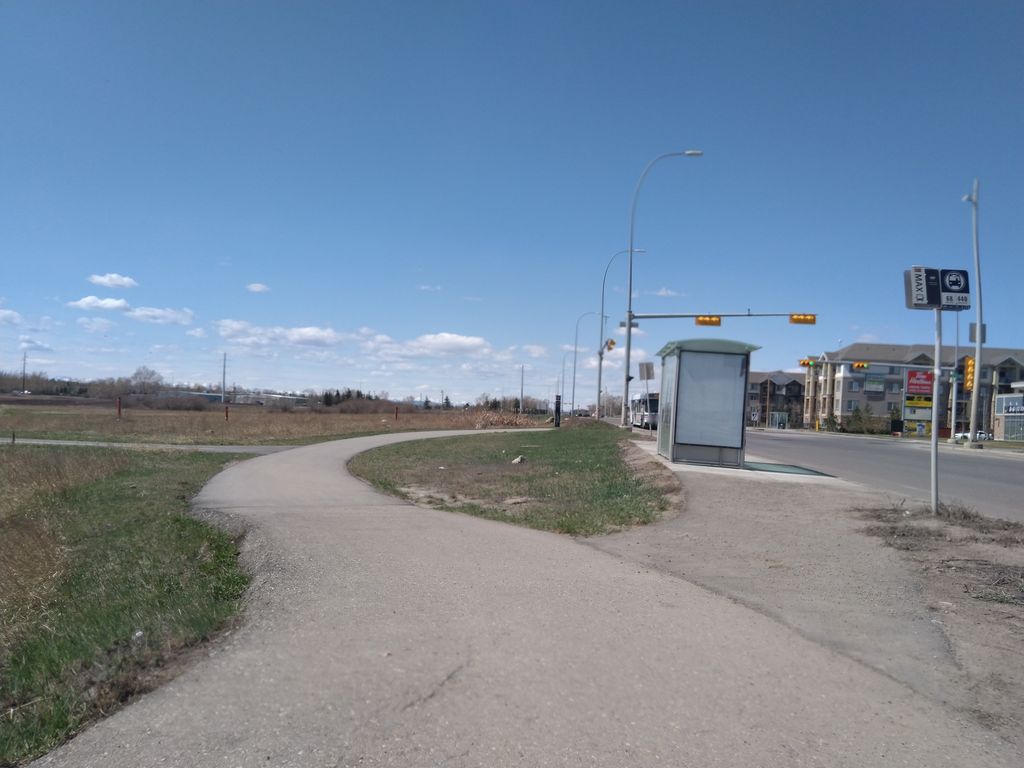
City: calgary